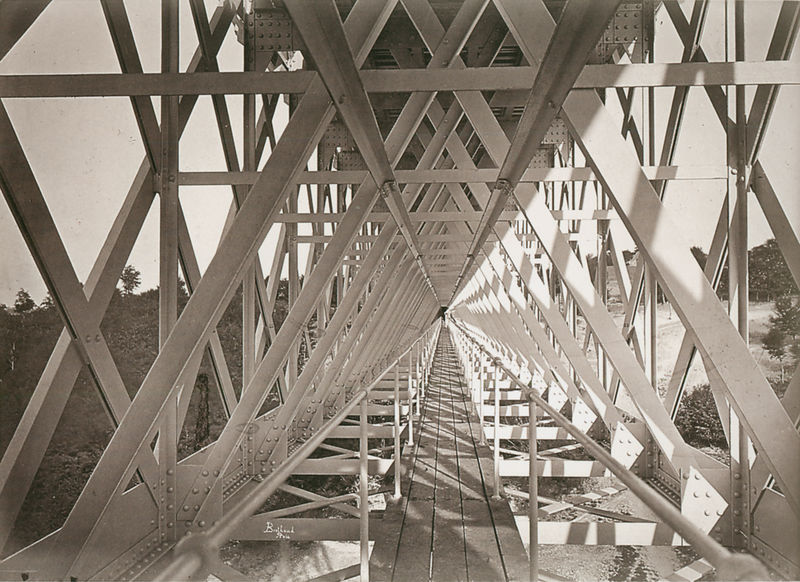
Titel: Viaduc du Bellon
Künstler: Berthaut
Schlagwörter: baum, berg, himmel, schatten, wasser, bäume, landschaft, licht, weg, architektur, hügel, brücke, wald, schrift, perspektive, steg, gerade, metall, balken, geländer, bretter, nieten, foto, fotografie, eisen, gang, gerüst, technik, diagonal, geometrisch, fluchtpunkt, stahl, träger, streben, geometrie, holzbretter, winkel, stahlkonstruktion, stahlträger, eisenträger, fussgängerbrücke, xförmig, stahltr#ger